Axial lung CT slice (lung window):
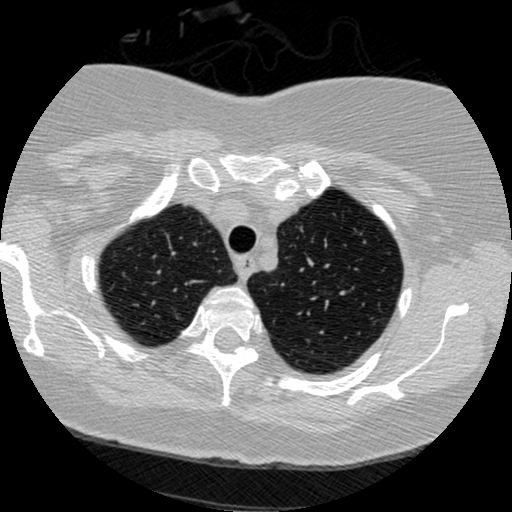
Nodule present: no